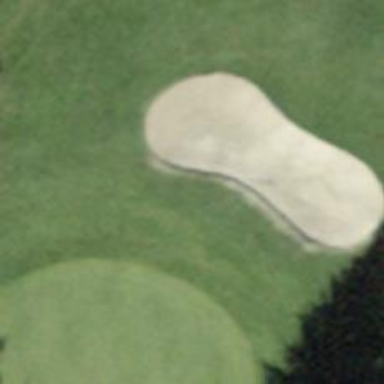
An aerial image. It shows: Bunker on golf course.